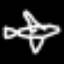
Label: airplane